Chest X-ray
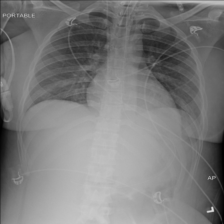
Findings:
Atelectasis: negative
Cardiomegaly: negative
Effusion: positive
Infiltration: positive
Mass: negative
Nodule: negative
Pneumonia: negative
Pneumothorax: negative
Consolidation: negative
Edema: negative
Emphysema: negative
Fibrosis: negative
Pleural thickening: negative
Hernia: negative